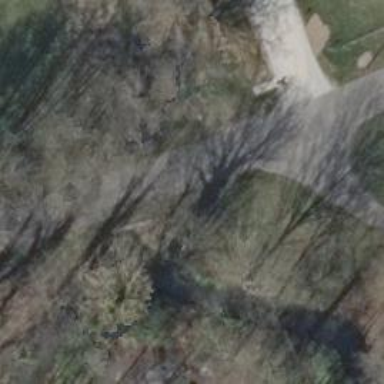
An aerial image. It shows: Unpaved unclassified road crossing paved bridge.